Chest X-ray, AP view. Patient: 35 years old, sex M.
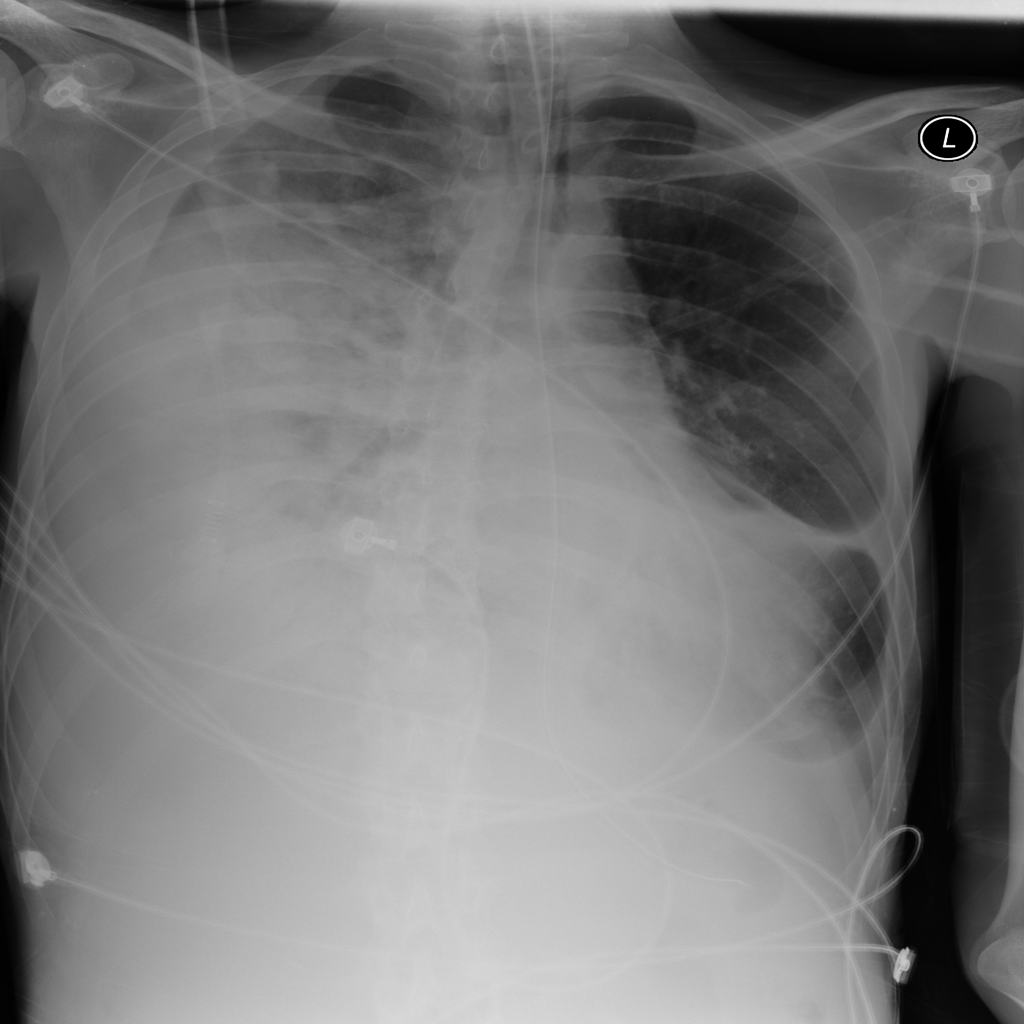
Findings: Effusion